Question: I have recently upgrade my magento 1.7 to 1.9.1.0 everything working fine but problem in product save from admin section.
If i add or edit product from the admin section it show me bellow error.
'''
SQLSTATE[21S01]: Insert value list does not match column list: 1136 Column count doesn't match value count at row 1,
query was: INSERT INTO 'catalogrule_product_price' SELECT NULL AS 'rule_product_price_id', 'dates'.'rule_date', 't'.'customer_group_id', 't'.'product_id', MIN(rule_price) AS 'rule_price', 1 AS 'website_id', 't'.'latest_start_date', 't'.'earliest_end_date' FROM (SELECT 'cppt'.'customer_group_id', 'cppt'.'product_id', CASE WHEN IFNULL((@group_id), 'N/A') != cppt.grouped_id THEN @price := CASE 'cppt'.'action_operator' WHEN 'to_percent' THEN cppt.price * cppt.action_amount/100 WHEN 'by_percent' THEN cppt.price * (1 - cppt.action_amount/100) WHEN 'to_fixed' THEN IF((cppt.action_amount < cppt.price), cppt.action_amount, cppt.price) WHEN 'by_fixed' THEN IF((0 > cppt.price - cppt.action_amount), 0, cppt.price - cppt.action_amount) END WHEN IFNULL((@group_id), 'N/A') = cppt.grouped_id AND IFNULL((@action_stop), 0) = 0 THEN @price := CASE 'cppt'.'action_operator' WHEN 'to_percent' THEN @price * cppt.action_amount/100 WHEN 'by_percent' THEN @price * (1 - cppt.action_amount/100) WHEN 'to_fixed' THEN IF((cppt.action_amount < @price), cppt.action_amount, @price) WHEN 'by_fixed' THEN IF((0 > @price - cppt.action_amount), 0, @price - cppt.action_amount) END ELSE @price := @price END AS 'rule_price', 'cppt'.'from_date' AS 'latest_start_date', 'cppt'.'to_date' AS 'earliest_end_date', CASE WHEN IFNULL((@group_id), 'N/A') != cppt.grouped_id THEN @action_stop := cppt.action_stop WHEN IFNULL((@group_id), 'N/A') = cppt.grouped_id THEN @action_stop := IFNULL((@action_stop), 0) + cppt.action_stop END, @group_id := cppt.grouped_id, 'cppt'.'from_time', 'cppt'.'to_time' FROM 'catalogrule_product_price_tmp' AS 'cppt' ORDER BY 'cppt'.'grouped_id' ASC, 'cppt'.'sort_order' ASC, 'cppt'.'rule_product_id' ASC) AS 't' INNER JOIN (SELECT DATE_ADD(FROM_UNIXTIME(<PHONE>), INTERVAL -1 DAY) AS rule_date UNION SELECT FROM_UNIXTIME(<PHONE>) AS rule_date UNION SELECT DATE_ADD(FROM_UNIXTIME(<PHONE>), INTERVAL 1 DAY) AS rule_date) AS 'dates' ON 1=1 WHERE (UNIX_TIMESTAMP(dates.rule_date) >= from_time) AND (IF((to_time = 0), 1, UNIX_TIMESTAMP(dates.rule_date) <= to_time)) GROUP BY 'customer_group_id', 'product_id', 'dates'.'rule_date'
'''
Bellow is screenshot of error.

Please help me to solve this issue if you have any solution or suggestion for this issue.
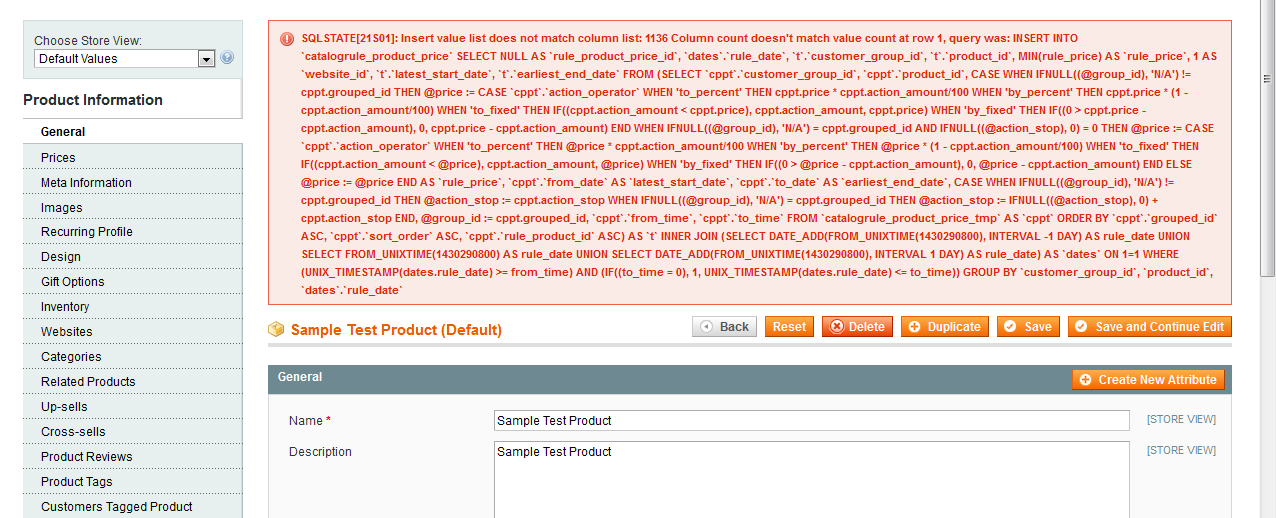
Answer: Some column(s) missed in table. Check structure of catalogrule_product_price table. Also check what you have catalogrule_product_price_tmp table. If not, create it:
'''
CREATE temporary TABLE 'catalogrule_product_price_tmp'
(
'grouped_id' VARCHAR(80) NULL comment 'Grouped ID',
'product_id' INT UNSIGNED NULL comment 'Product ID',
'customer_group_id' SMALLINT UNSIGNED NULL comment 'Customer Group ID',
'from_date' DATE NULL comment 'From Date',
'to_date' DATE NULL comment 'To Date',
'action_amount' DECIMAL(12, 4) NULL comment 'Action Amount',
'action_operator' VARCHAR(10) NULL comment 'Action Operator',
'action_stop' SMALLINT NULL comment 'Action Stop',
'sort_order' INT UNSIGNED NULL comment 'Sort Order',
'price' DECIMAL(12, 4) NULL comment 'Product Price',
'rule_product_id' INT UNSIGNED NULL comment 'Rule Product ID',
'from_time' INT UNSIGNED NULL DEFAULT '0' comment 'From Time',
'to_time' INT UNSIGNED NULL DEFAULT '0' comment 'To Time',
INDEX 'idx_mmcatalogrule_product_price_tmp_grouped_id' ('grouped_id')
)
'''
And one more check: may be you have some 3-rd party modules which change structure of catalogrule_product_price table. For example TBT Reward module add 'rules_hash' column which gone after upgrade and you have an error. If you have DB dump before upgrade - check table structure for some custom columns and add this columns to new upgraded table.